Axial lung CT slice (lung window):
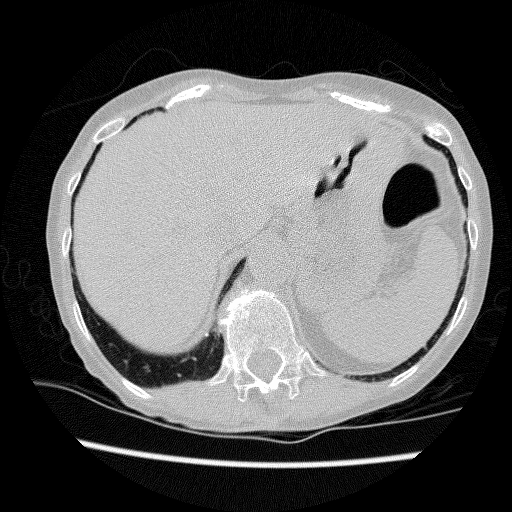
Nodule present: no